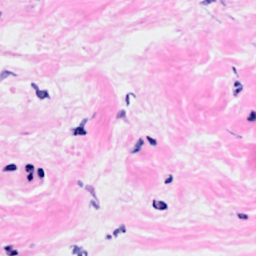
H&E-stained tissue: Breast